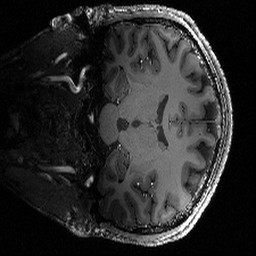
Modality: T1w
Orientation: coronal
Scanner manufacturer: siemens
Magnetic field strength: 6.98 T
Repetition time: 2.4 s
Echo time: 0.00283 s